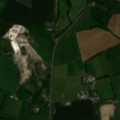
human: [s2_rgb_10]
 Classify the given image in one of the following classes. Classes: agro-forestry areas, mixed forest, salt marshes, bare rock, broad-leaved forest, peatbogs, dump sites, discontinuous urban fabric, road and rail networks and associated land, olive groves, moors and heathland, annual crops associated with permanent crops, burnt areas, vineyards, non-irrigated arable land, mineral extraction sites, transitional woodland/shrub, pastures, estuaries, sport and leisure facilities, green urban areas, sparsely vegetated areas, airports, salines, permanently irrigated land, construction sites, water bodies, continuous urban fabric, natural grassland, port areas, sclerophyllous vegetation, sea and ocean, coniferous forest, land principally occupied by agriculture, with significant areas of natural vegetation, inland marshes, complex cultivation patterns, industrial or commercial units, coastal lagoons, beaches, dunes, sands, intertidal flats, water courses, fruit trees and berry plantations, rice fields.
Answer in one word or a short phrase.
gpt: mineral extraction sites, non-irrigated arable land, pastures, transitional woodland/shrub